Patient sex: M
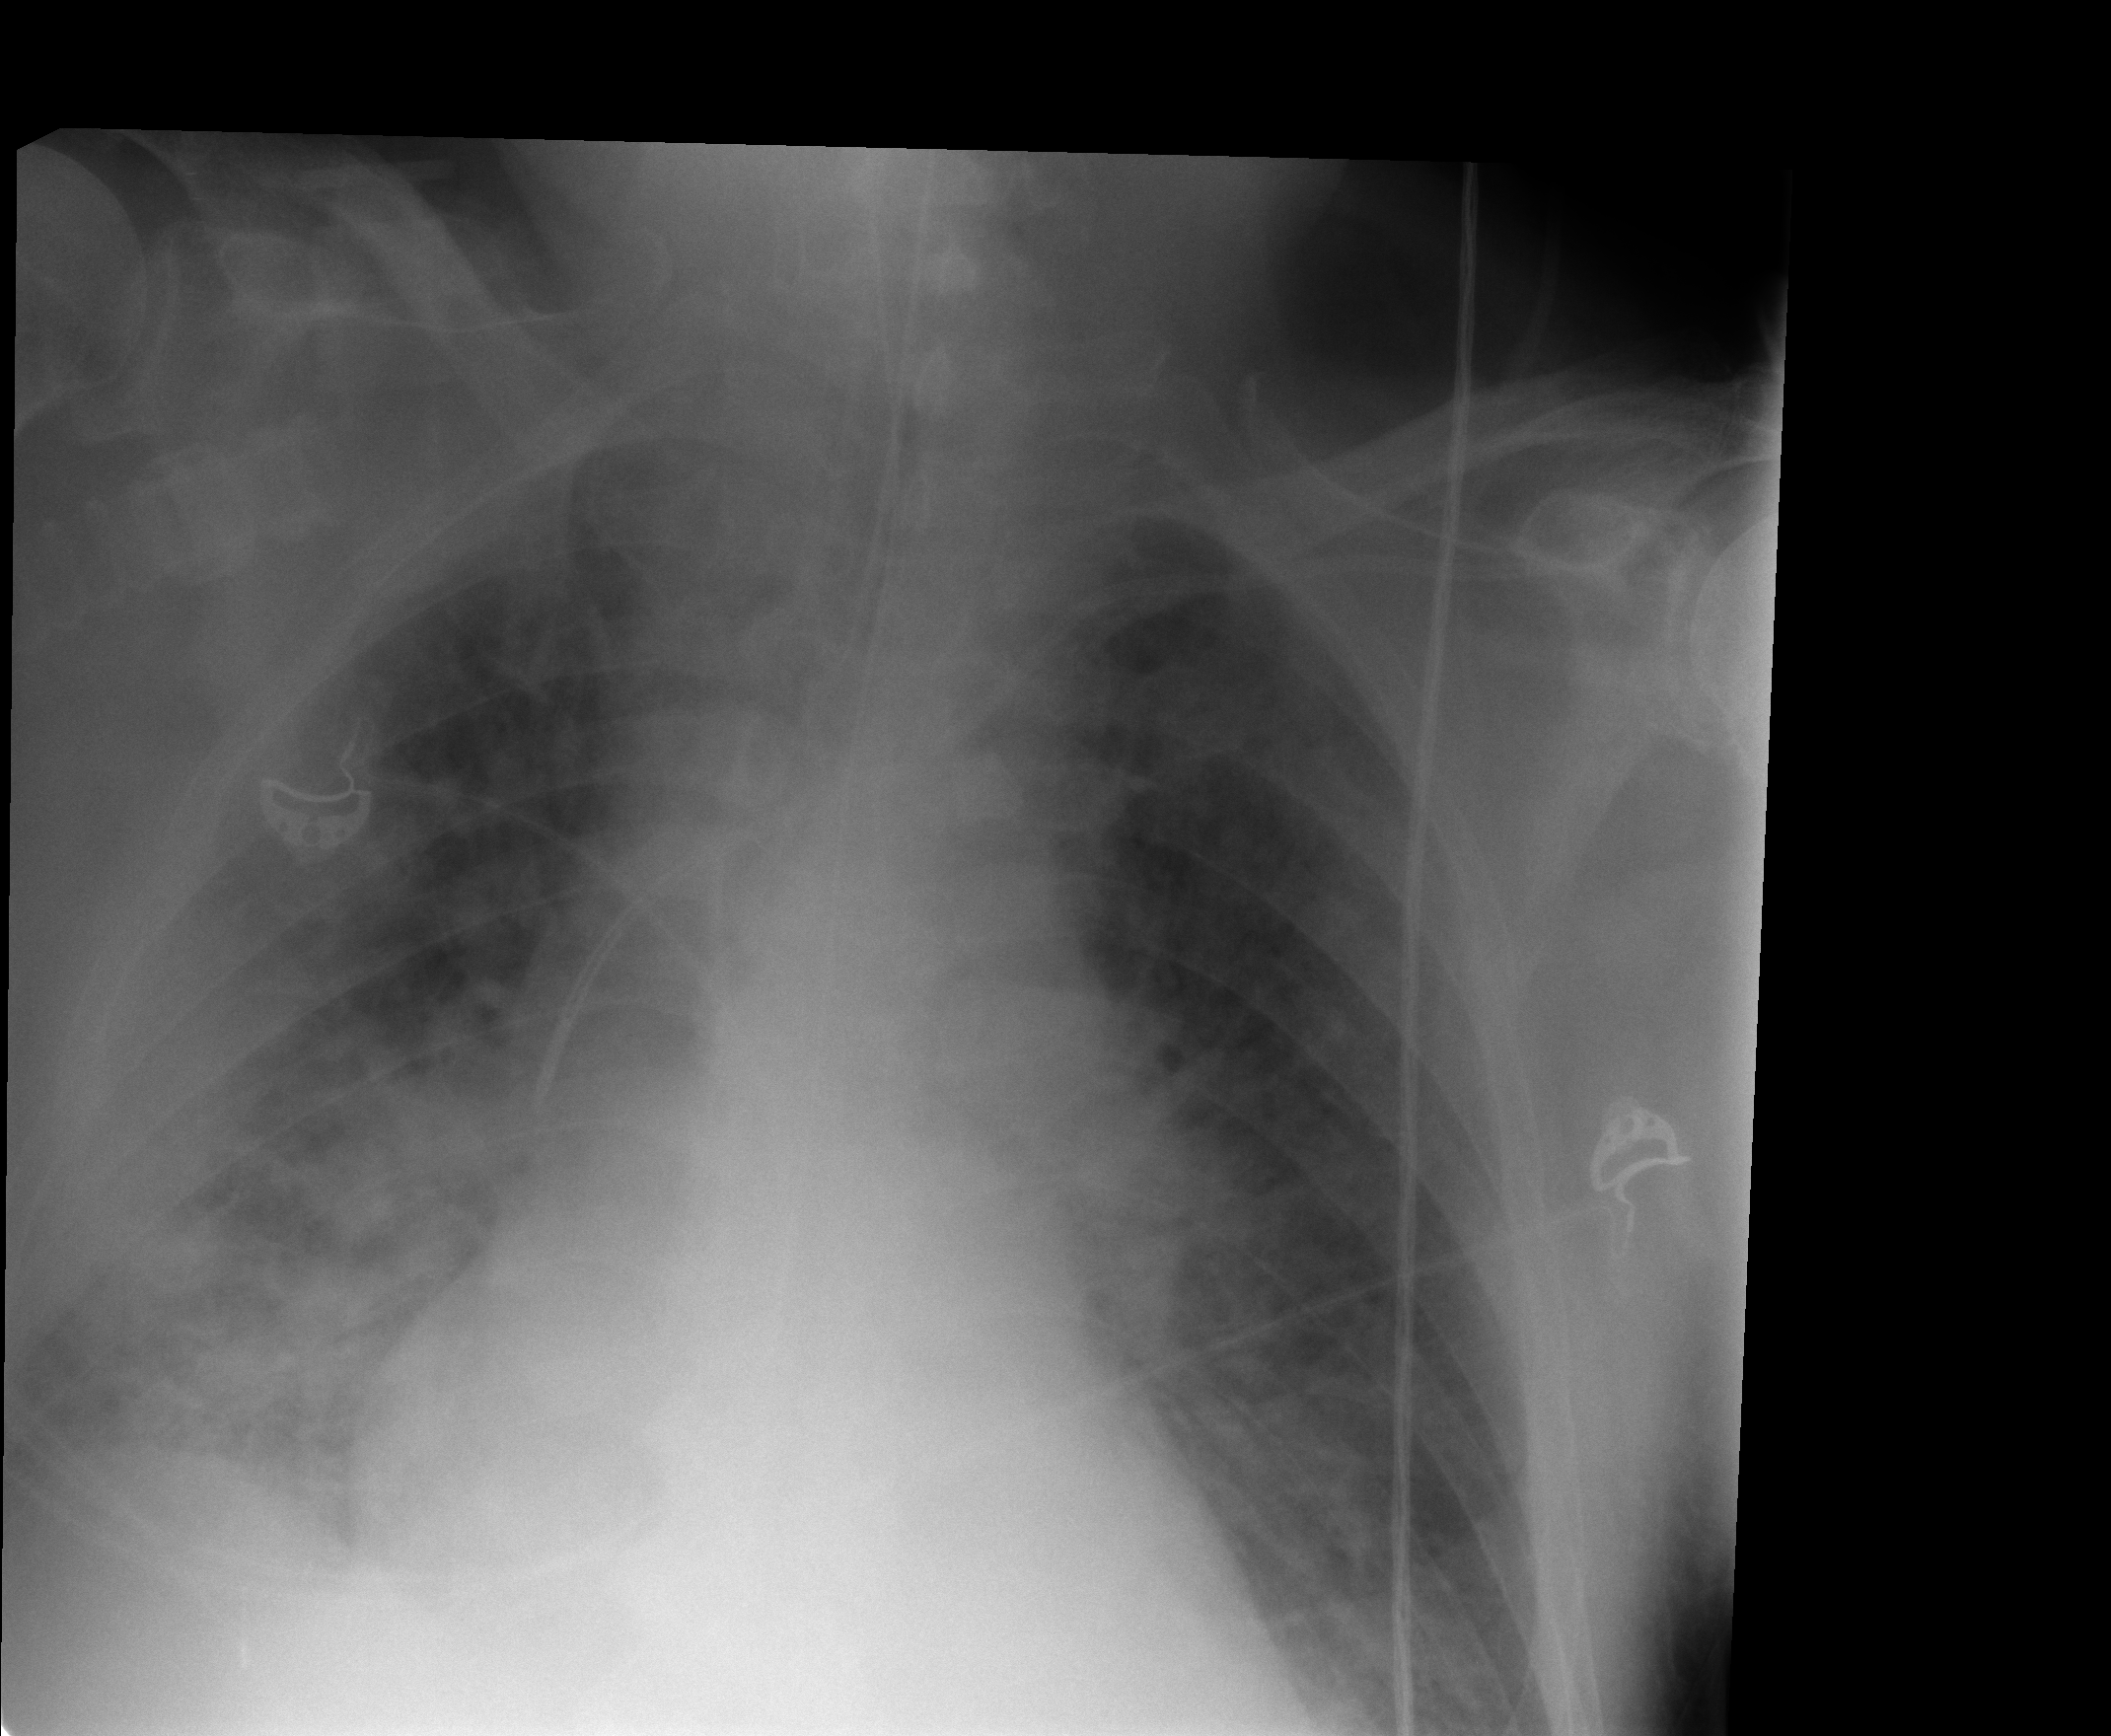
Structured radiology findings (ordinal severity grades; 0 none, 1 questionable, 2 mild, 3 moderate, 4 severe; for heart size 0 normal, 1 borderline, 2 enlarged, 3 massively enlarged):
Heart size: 0
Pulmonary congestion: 2
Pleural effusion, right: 0
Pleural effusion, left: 0
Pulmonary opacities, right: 3
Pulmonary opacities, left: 3
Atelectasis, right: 2
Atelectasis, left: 2